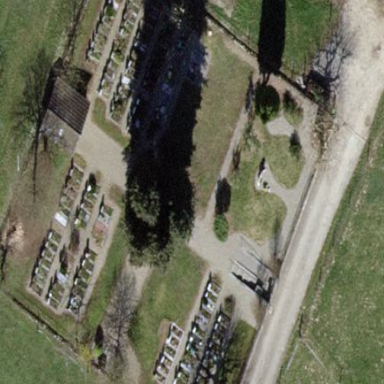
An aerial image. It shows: Cemetery.